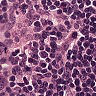
Metastatic tissue present: no